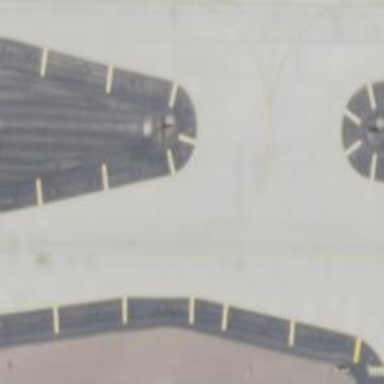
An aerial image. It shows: View of taxiway at the airport.